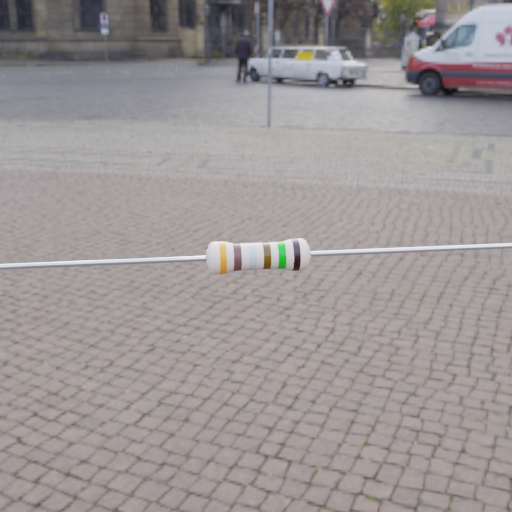
Resistor colour bands (in order): orange, brown, silver, brown, green, black